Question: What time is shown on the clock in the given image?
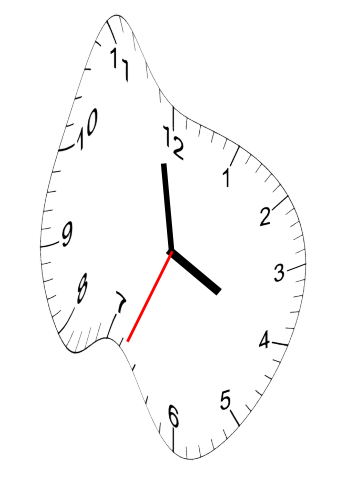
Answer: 03:58:34